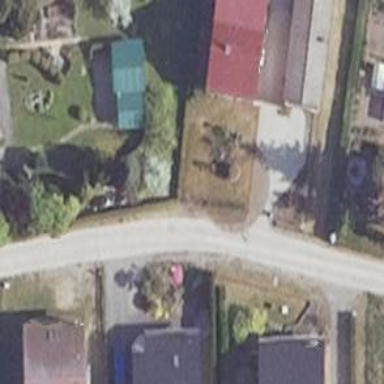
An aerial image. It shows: Residential road with concrete surface.